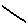
Label: line